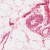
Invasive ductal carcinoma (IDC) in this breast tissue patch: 0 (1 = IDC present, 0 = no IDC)